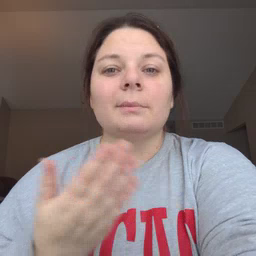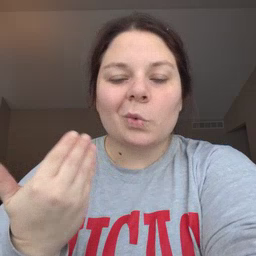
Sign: before